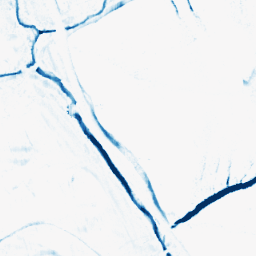
Category: morphological
Decomposition family: morphological_rect
Decomposition parameters: operation: closing
width: 5
height: 10
Upsampling method: bilinear
Upsampling parameters: scale: 8
Upsampling scale: 8